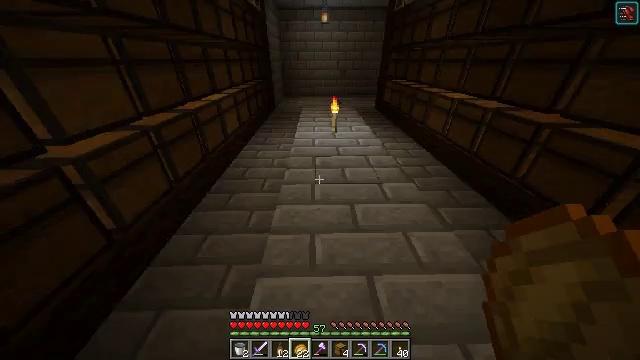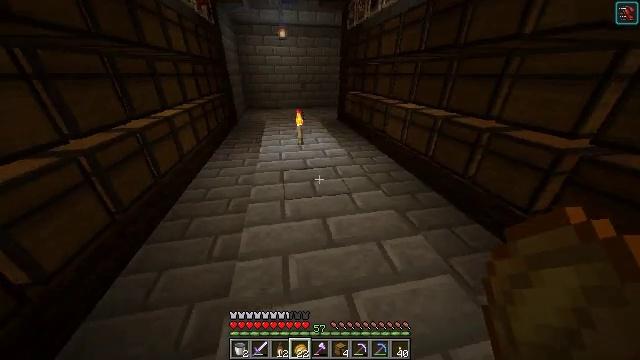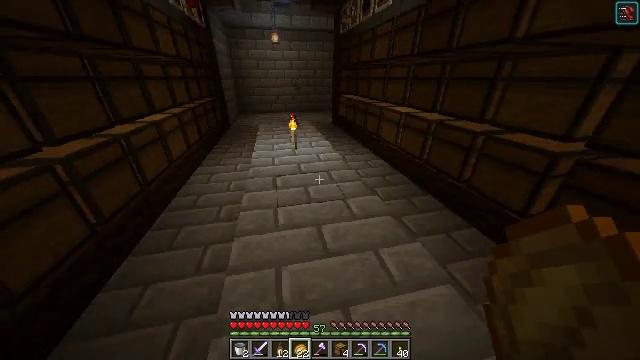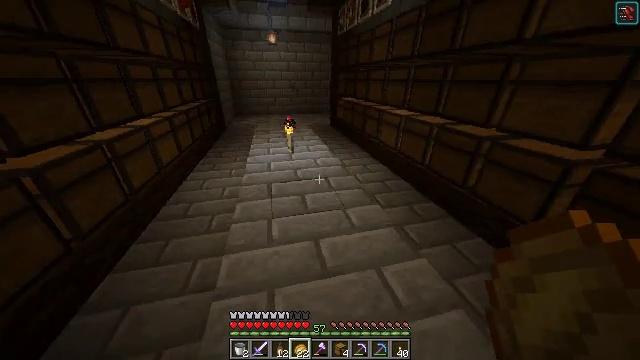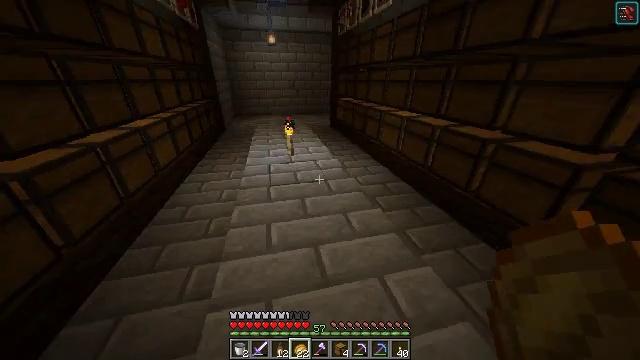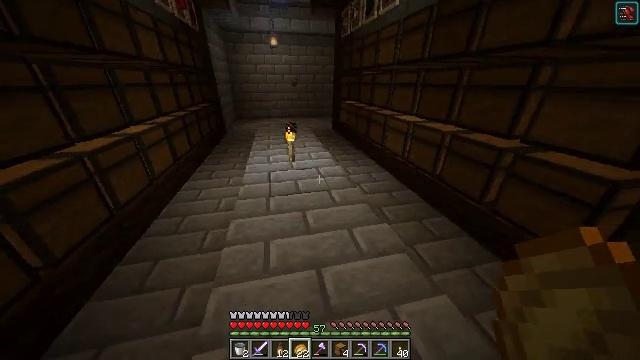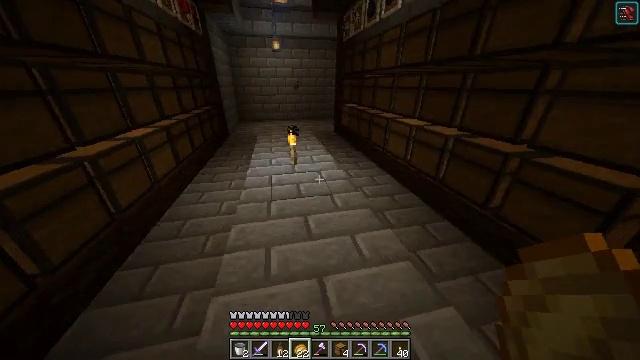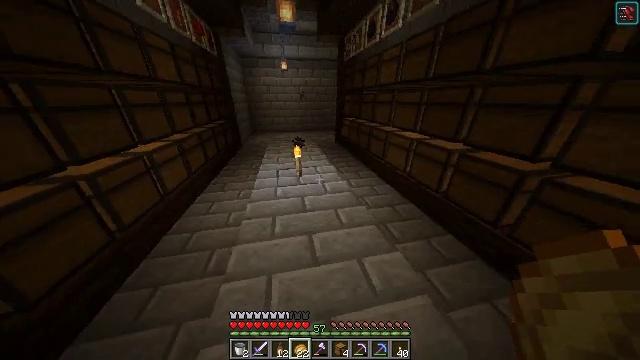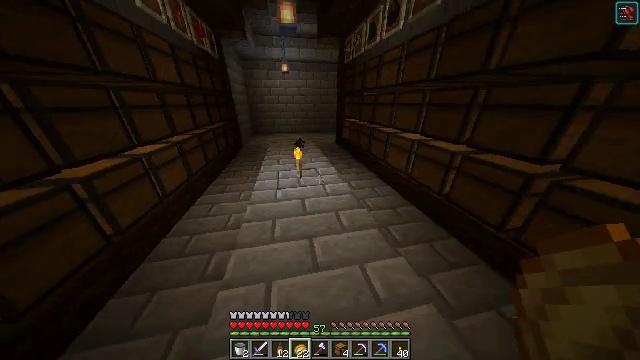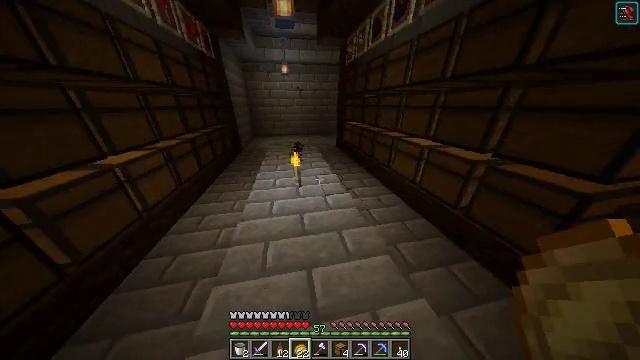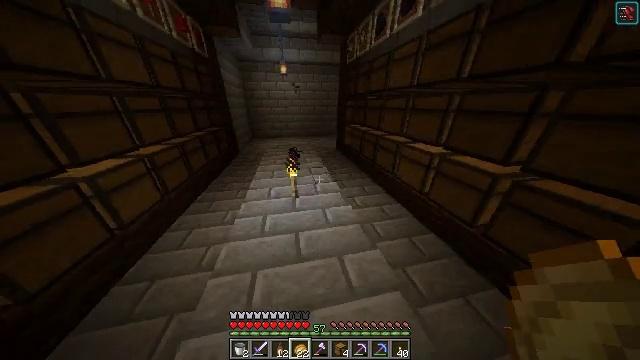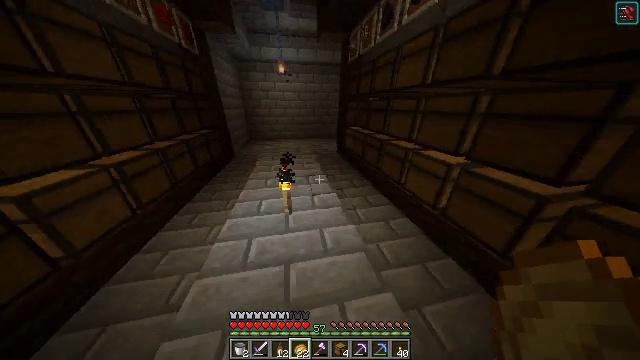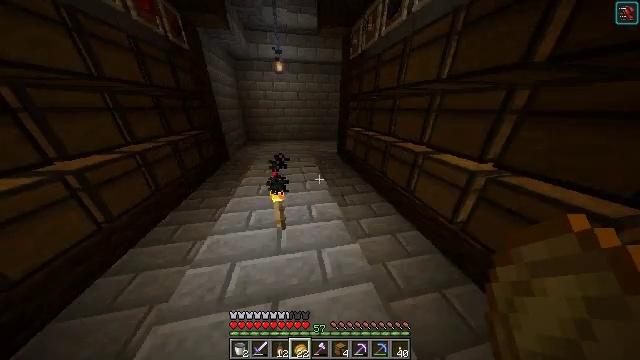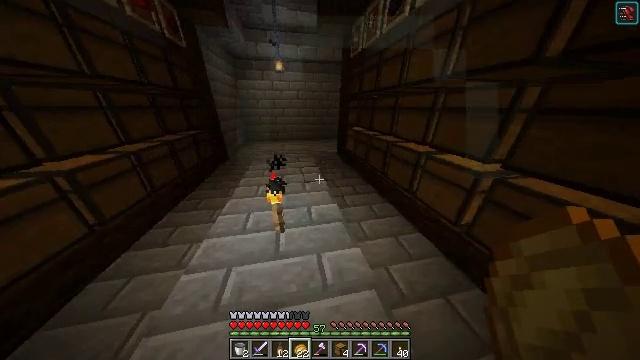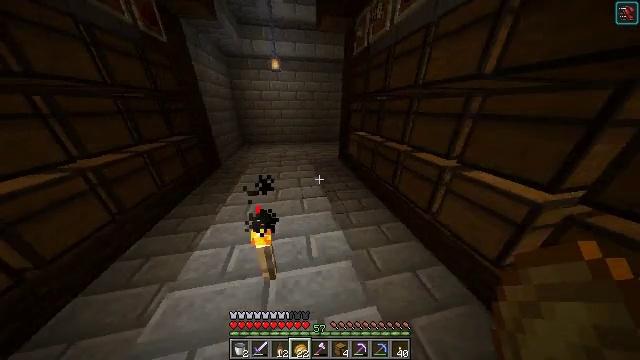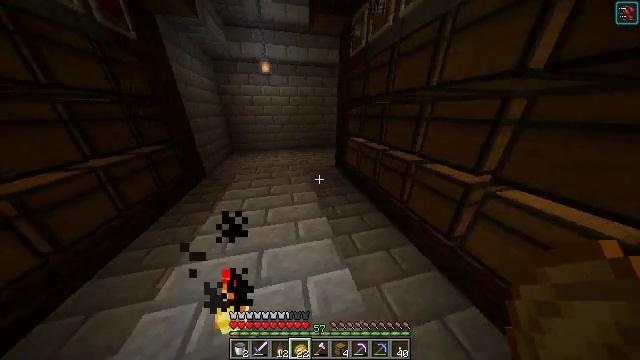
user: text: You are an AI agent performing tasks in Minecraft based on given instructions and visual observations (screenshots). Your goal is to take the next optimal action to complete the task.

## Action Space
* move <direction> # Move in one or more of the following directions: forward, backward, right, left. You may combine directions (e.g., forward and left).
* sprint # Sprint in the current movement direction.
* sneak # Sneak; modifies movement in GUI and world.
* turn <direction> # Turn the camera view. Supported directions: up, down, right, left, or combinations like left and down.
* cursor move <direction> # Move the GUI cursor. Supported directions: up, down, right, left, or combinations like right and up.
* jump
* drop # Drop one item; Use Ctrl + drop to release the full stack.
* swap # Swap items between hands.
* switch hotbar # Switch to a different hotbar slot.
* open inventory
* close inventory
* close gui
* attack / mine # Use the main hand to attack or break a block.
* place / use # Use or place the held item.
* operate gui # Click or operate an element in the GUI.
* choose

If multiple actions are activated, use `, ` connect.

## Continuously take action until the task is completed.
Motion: motion action
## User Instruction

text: Break the dropper block.
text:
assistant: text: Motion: move forward, turn right and up
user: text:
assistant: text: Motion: move forward, turn right
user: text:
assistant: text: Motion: no_op
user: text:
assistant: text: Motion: no_op
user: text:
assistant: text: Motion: move forward
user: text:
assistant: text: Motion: move forward
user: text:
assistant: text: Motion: move forward
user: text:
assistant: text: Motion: move forward
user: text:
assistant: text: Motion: move forward
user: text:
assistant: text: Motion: move forward
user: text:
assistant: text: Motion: move forward
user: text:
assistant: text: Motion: move forward
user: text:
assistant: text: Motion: move forward
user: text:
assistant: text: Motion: move forward
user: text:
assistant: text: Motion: move forward, turn right and up
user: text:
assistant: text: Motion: move forward, turn right and up
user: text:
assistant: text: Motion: move forward and move left, turn right and up
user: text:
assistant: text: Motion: move forward and move left, turn right and up
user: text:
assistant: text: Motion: move forward and move left, turn right
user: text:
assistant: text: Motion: move forward and move left, turn right
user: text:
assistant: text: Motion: move forward and move left, turn right
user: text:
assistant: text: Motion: move forward and move left, turn right
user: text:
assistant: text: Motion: move forward, turn right
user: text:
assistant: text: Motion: move forward and move left
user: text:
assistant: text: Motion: move forward and move left, turn right
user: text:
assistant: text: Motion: move forward and move left, turn right
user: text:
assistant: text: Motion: move forward and move left, turn right
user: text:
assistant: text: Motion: move forward and move left, turn right
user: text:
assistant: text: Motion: move forward, turn right
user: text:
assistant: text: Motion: move forward, turn right